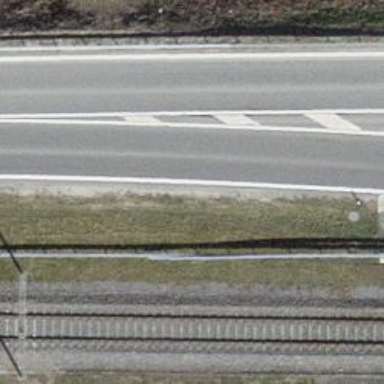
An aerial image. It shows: Primary highway.